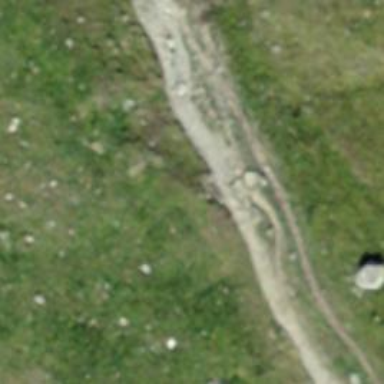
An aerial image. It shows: Rocky path.